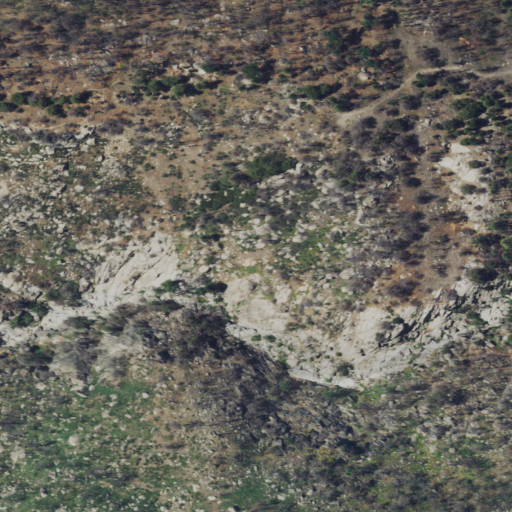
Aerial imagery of valley in California named Strawberry Valley containing shrub and grassland